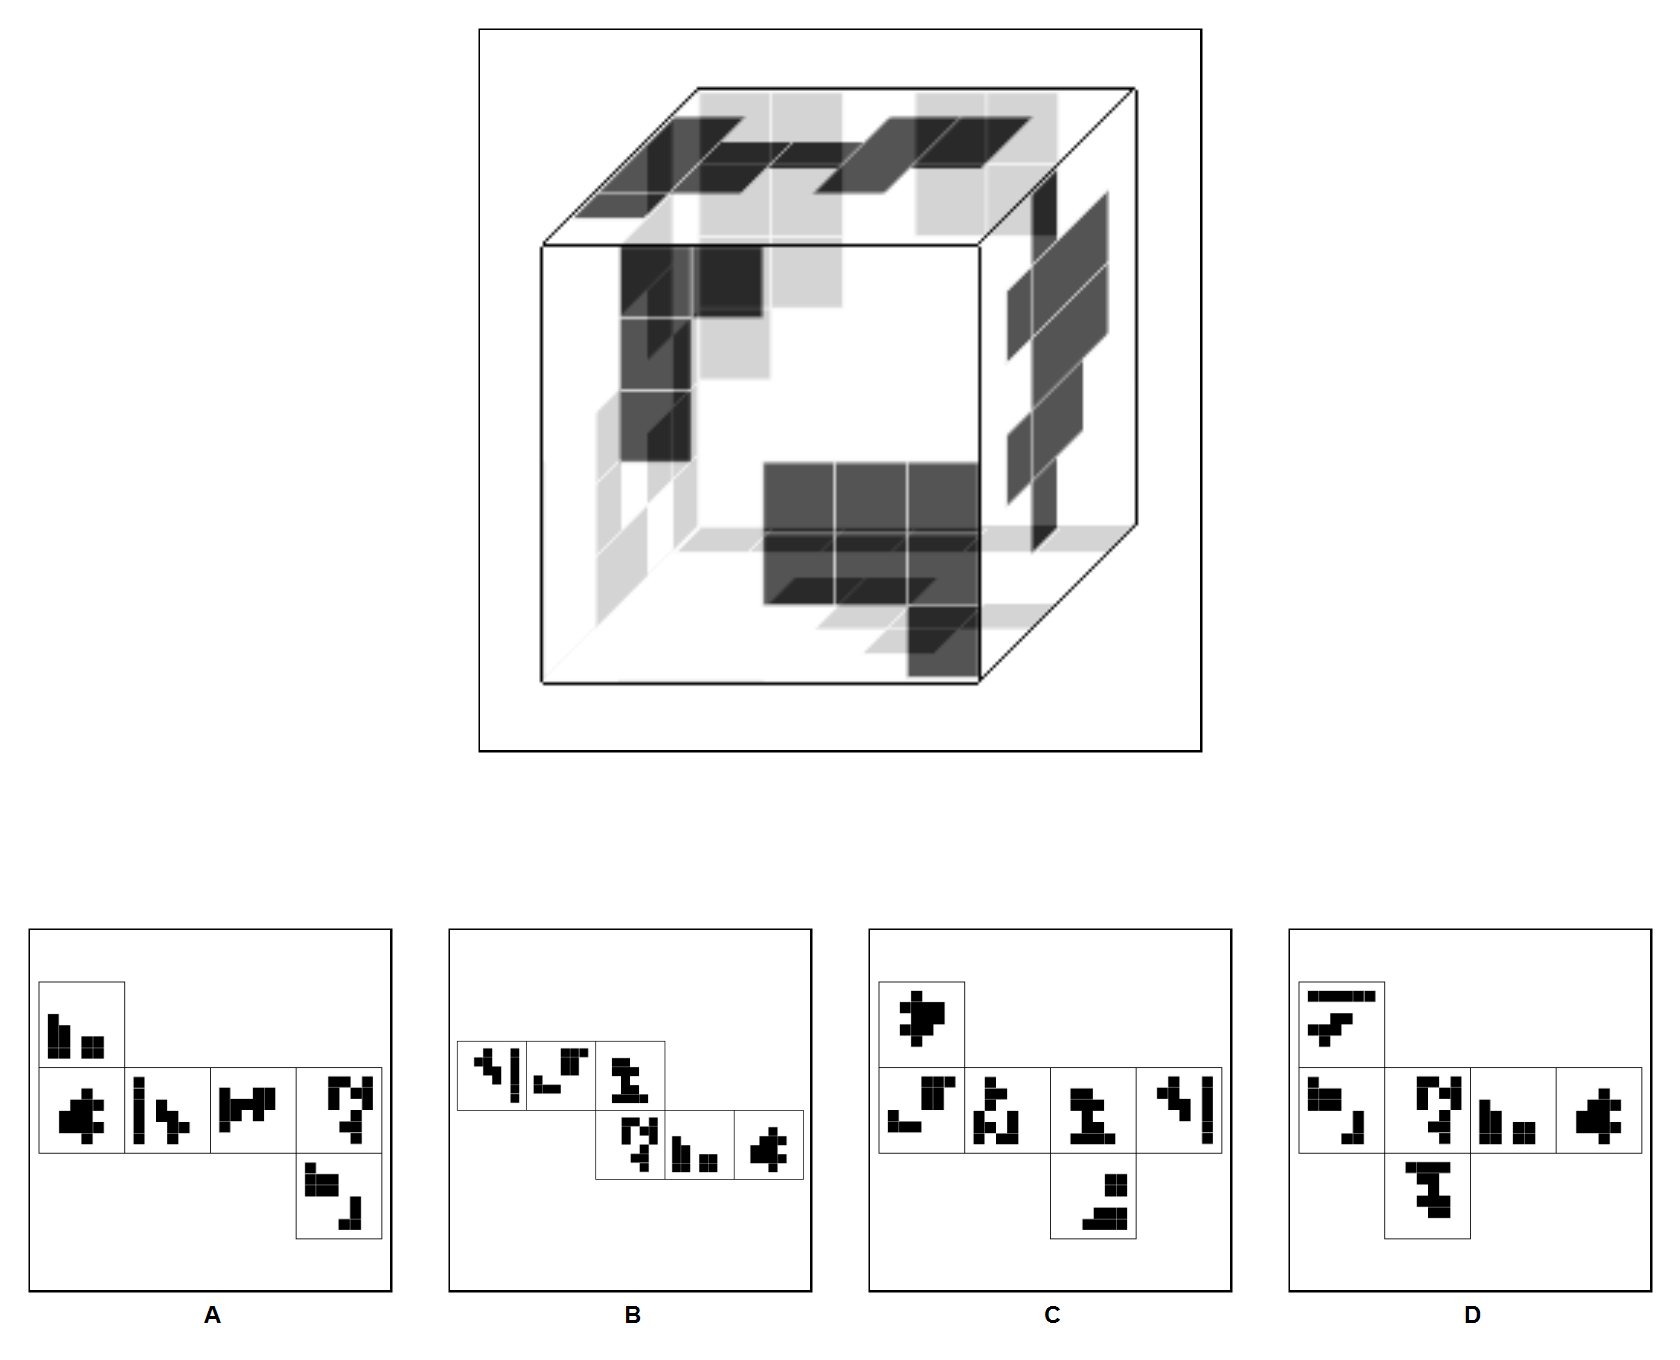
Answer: D